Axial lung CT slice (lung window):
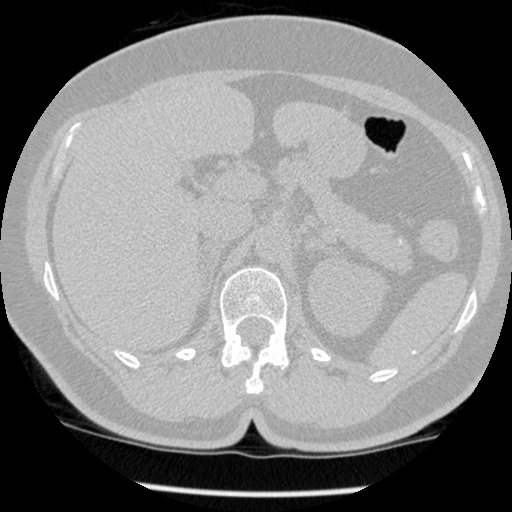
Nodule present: no